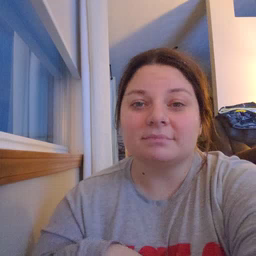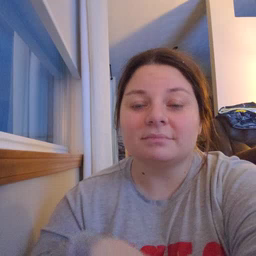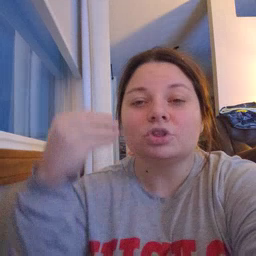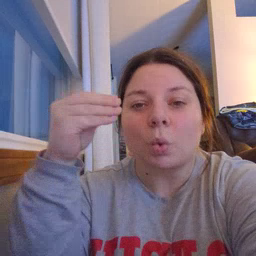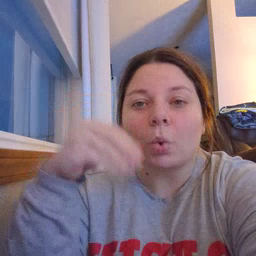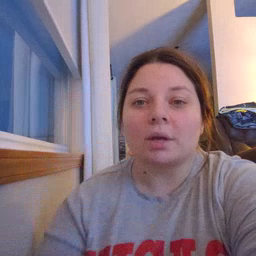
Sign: store